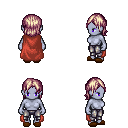
a pixel art fantasy rpg character, female body template, dark elf, purple skin, maroon cape, metal pants, white blonde long bangs hairstyle, brown slippers, four views (front, back, left, right), 2x2 character sprite sheet, small pixel art, hard edges, no anti-aliasing